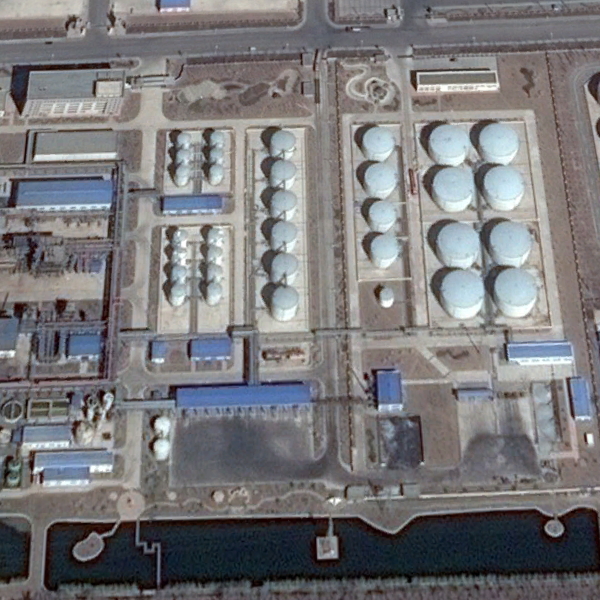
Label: StorageTanks